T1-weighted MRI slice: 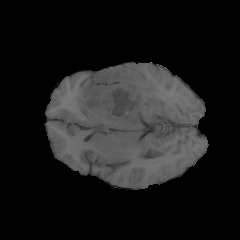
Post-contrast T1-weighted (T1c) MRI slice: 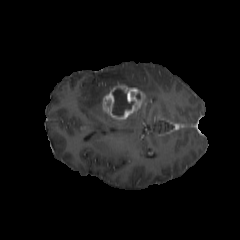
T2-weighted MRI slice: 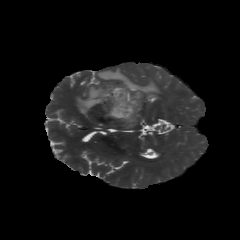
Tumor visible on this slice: yes